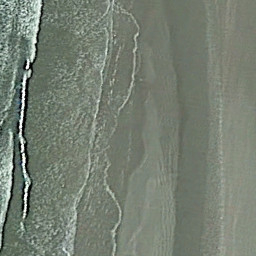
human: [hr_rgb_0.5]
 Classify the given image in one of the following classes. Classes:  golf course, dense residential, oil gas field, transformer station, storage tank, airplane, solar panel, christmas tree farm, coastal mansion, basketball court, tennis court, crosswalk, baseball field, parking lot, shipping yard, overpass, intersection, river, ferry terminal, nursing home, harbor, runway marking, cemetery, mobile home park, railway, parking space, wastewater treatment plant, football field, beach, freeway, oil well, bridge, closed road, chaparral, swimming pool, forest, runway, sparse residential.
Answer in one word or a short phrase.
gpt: beach